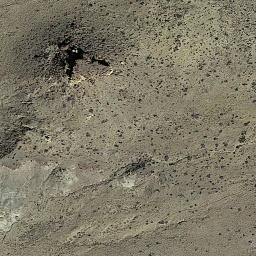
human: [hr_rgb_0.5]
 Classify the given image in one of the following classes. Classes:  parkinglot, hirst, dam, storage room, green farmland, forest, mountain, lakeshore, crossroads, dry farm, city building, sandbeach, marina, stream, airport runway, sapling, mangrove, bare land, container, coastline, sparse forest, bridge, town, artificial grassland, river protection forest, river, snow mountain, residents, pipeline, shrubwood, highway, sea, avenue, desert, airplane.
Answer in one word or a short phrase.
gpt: bare land